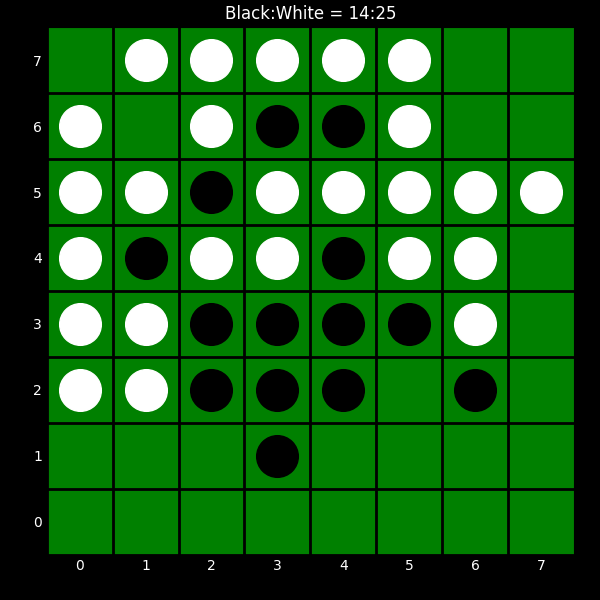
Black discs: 14
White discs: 25